Question:
Hi Experts,
I want to achieve a behavior that if "new value" is greater than "previous value" for a particular cell then I want to show a green color arrow as per the attached image above for "x" seconds and then it should fade away. And a red color arrow if "new value" is lower than "previous value".
Please guide how I can achieve it and it would be great if you can share some example. How can I mix data templates, animation & shapes to achieve this behavior?
Thanks
SC
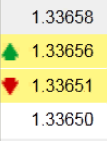
Answer: I would go for the following:
1. in the viewmodel for the value, expose property bool? isIncreasing.
2. in the datatemplate for the value, set up a data trigger, which would show the appropriate arrow if isIncreasing is not null.
I don't see how animations are connected with the problem, however.